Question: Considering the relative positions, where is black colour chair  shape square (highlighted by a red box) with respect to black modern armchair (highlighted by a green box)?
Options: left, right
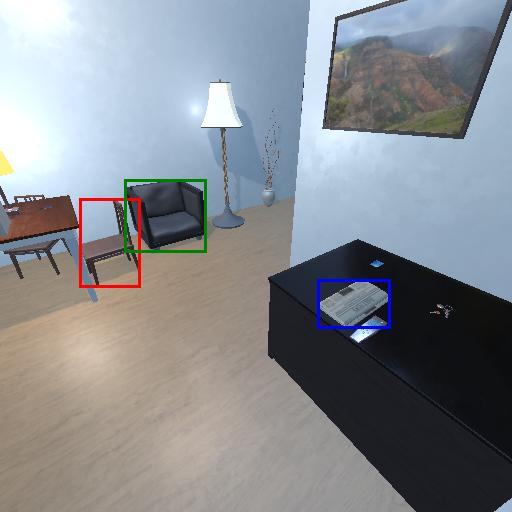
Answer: left